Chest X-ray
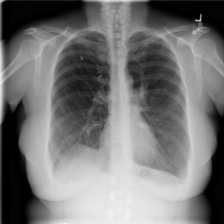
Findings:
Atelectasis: negative
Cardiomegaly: negative
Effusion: negative
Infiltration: negative
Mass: negative
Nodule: negative
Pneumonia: negative
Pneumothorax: negative
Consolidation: negative
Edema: negative
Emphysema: negative
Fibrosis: positive
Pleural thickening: negative
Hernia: negative